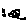
Label: flower